Question: I'm using the clustering technique given <URL> for clustering a large dataset, which is given in Mahout examples. However, when I visualize the particular clustering I get the following figure.

I'm really struggling to understand what this actually means and have several questions.
1. What does all the coloured lines indicate?
2. What does so many clusters mean?
3. Why are few areas crowded, and why aren't the other areas crowded?
4. Why are few colored lines overlapping each other?
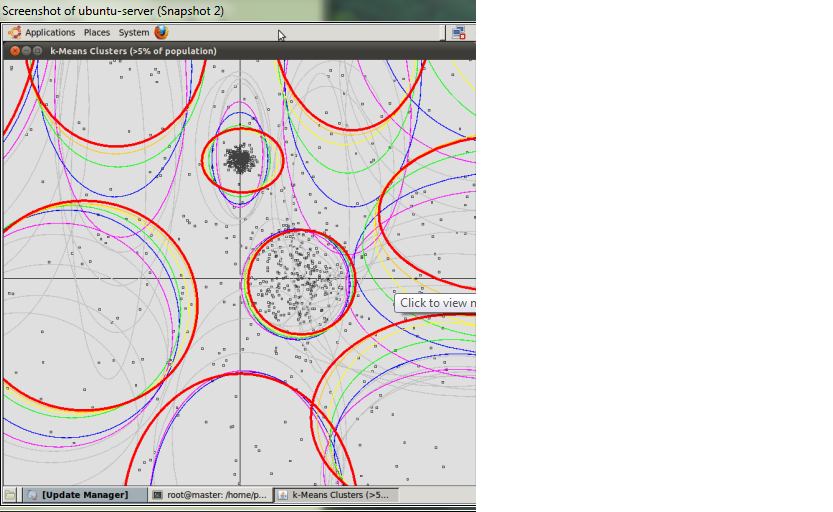
Answer: k-means is not the most advanced clustering technique. Circles as a visualization technique are misleading, it's actually partitioning the data space into Voronoi cells (look it up on Wikipedia). It also prefers similar-sized clusters.
1. I assume that the different colors indicate the different iterations of k-means. It requires several runs to optimize its result (which usually only reaches a local minimum, and different runs will result in different results). So the results aren't very stable yet, I guess. They shift only slowly, which is why they don't overlap much.
2. The number of clusters is a parameter for k-means. It's commonly denoted as k. k-means cannot determine the number of clusters, but you can test which result fits the data set best, if you run it with multiple values of k.
3. k-means doesn't look at density. You need a density-based clustering algorithm for that. k-means prefers similar-sized clusters. Your "k" is probably too high.
4. Since they are iteratively updated, the different iterations shouldn't overlap much.